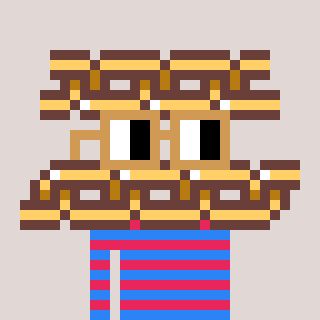
a pixel art character with square brown glasses, a chain-shaped head and a redpinkish-colored body on a warm background